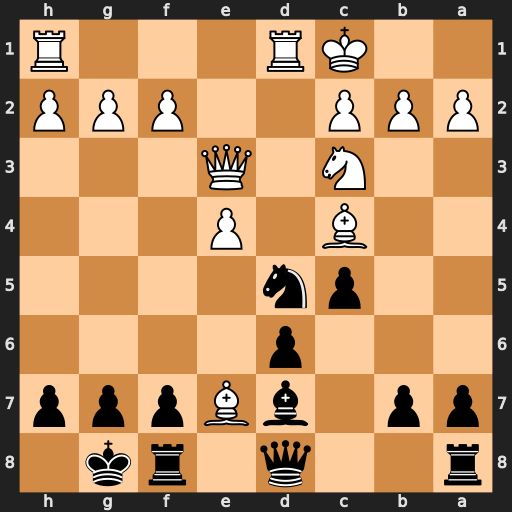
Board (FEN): r2q1rk1/pp1bBppp/3p4/2pn4/2B1P3/2N1Q3/PPP2PPP/2KR3R
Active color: b
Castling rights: -
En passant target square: -
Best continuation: Nxe3 Bxd8 Nxd1